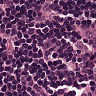
Metastatic tissue present: no